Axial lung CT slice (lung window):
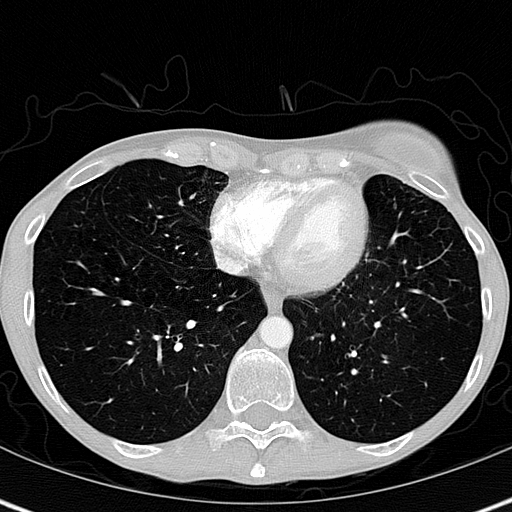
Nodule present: no